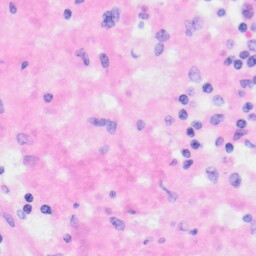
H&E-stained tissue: Kidney